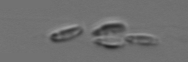
Label: Dinobryon